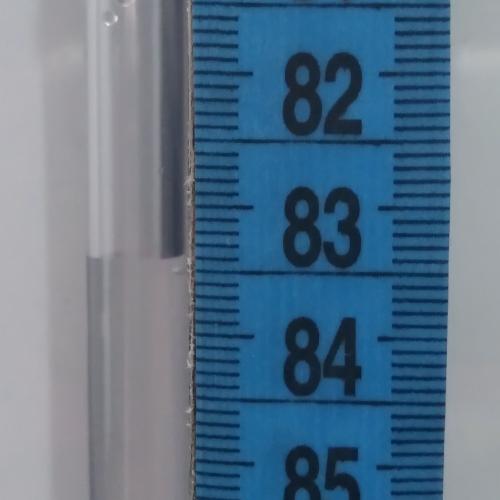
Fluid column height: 83.4 cm